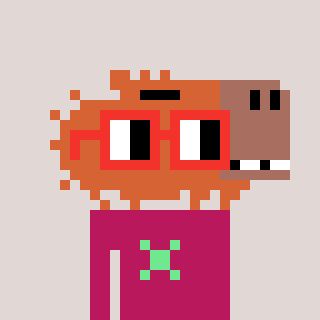
a pixel art character with square red glasses, a capybara-shaped head and a darkpink-colored body on a warm background